Field crop: maize
Growth stage: 2
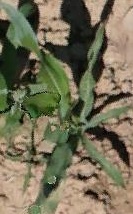
Species: maize